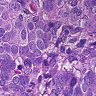
Metastatic tissue present: yes